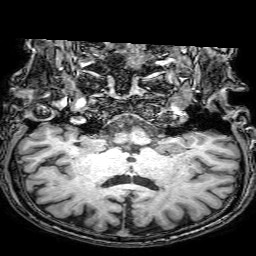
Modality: T1w
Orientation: sagittal
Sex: male
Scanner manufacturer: philips
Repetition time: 0.008179 s
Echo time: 0.00377 s